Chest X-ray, AP view. Patient: 48 years old, sex F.
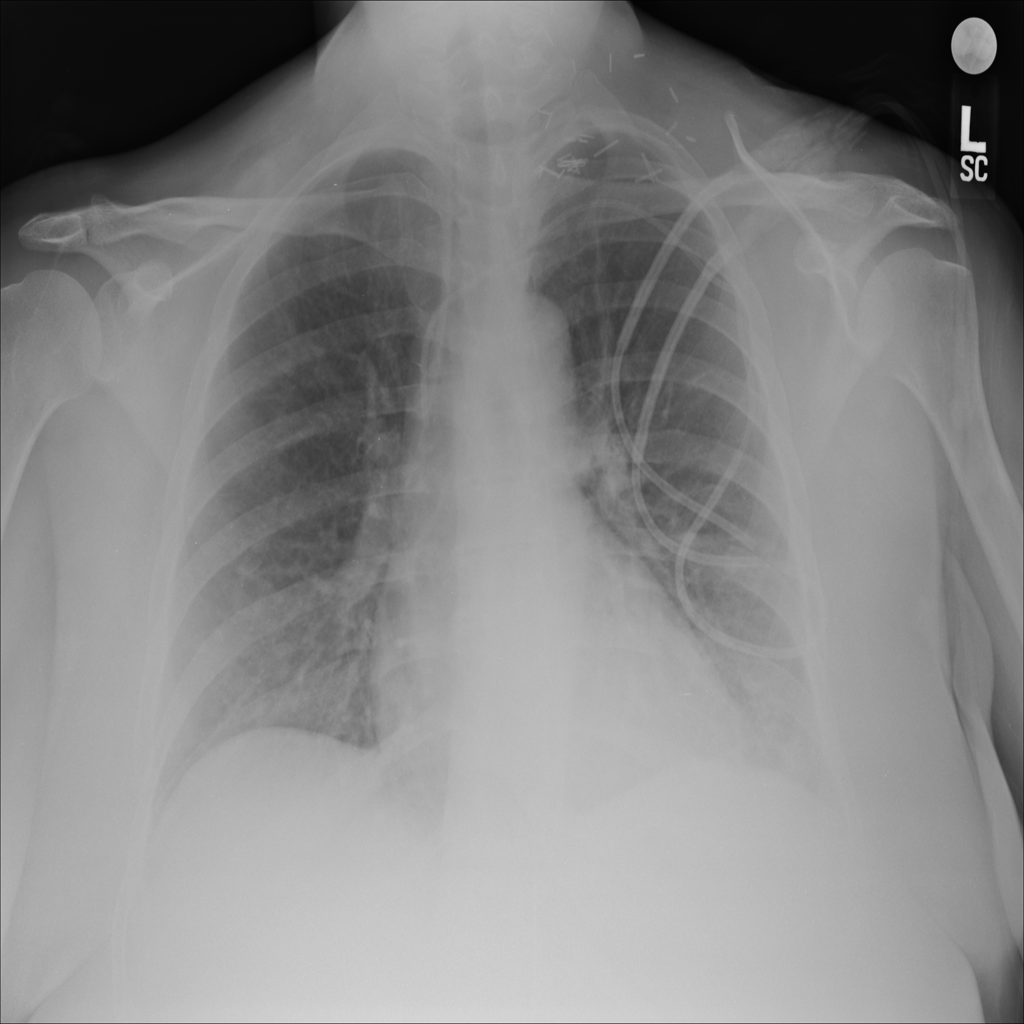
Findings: No Finding